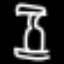
Label: hourglass